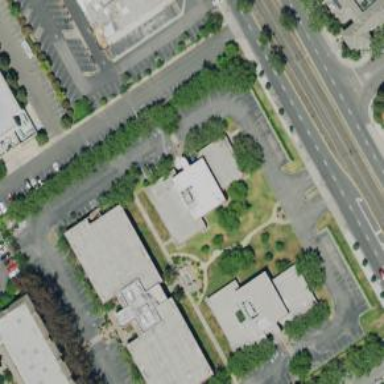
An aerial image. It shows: Office building.